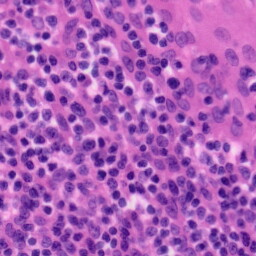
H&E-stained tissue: Tonsil